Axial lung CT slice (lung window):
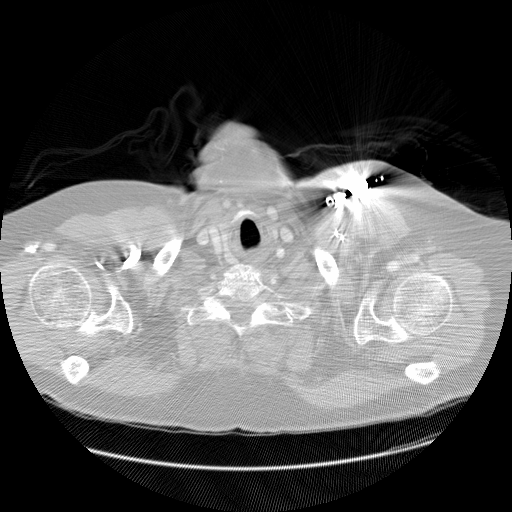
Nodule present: no